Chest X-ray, PA view. Patient: 32 years old, sex M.
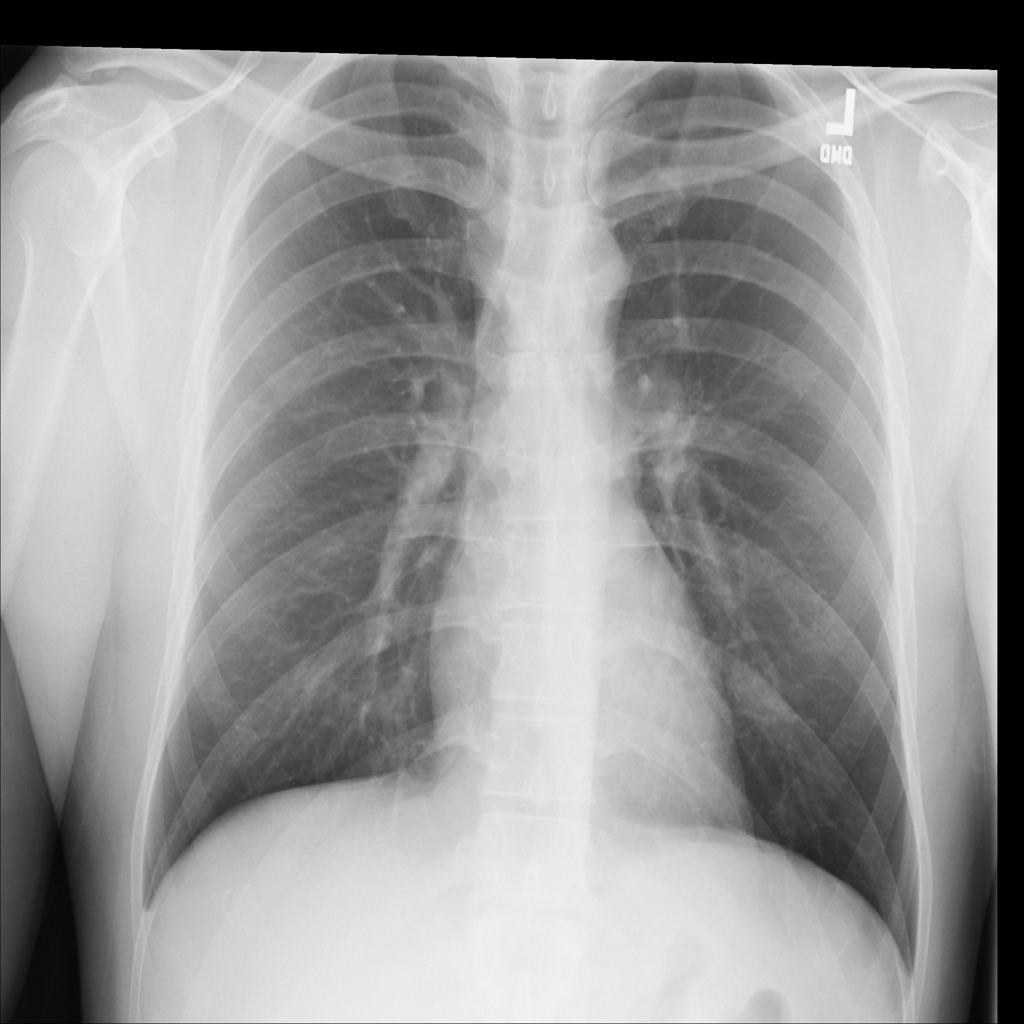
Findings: No Finding